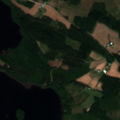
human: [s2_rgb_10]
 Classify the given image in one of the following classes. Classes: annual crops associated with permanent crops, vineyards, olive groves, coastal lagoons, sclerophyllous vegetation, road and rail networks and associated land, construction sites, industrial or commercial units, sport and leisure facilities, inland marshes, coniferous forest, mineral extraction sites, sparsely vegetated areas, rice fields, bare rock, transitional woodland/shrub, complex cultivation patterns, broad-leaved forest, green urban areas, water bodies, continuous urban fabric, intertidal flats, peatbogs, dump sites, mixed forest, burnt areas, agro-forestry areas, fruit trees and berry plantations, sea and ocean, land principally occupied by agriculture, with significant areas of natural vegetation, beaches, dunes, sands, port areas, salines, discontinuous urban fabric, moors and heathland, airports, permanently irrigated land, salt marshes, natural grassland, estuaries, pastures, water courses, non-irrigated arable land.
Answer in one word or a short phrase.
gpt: coniferous forest, mixed forest, water bodies